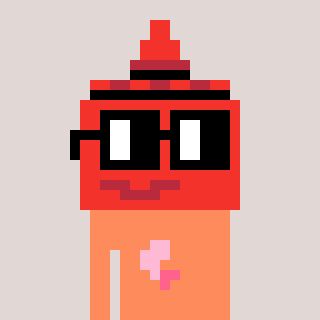
a pixel art character with square black glasses, a ketchup-shaped head and a peachy-colored body on a warm background